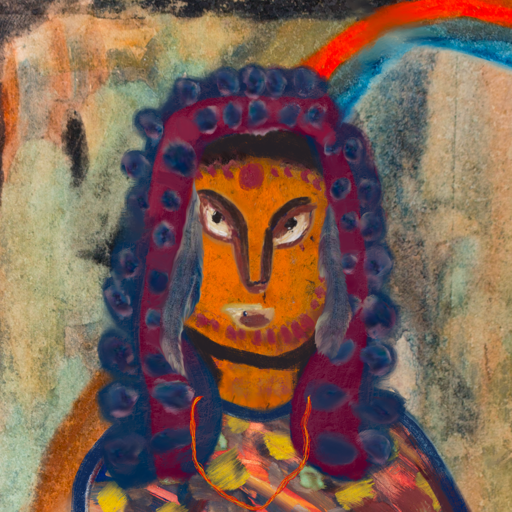
Background: Childish, Head And Neck Front: Doll, Face Front: After_Raid, Bust: Mother_And_Son_Mother, Hair Front: Hill_Girl, Head Accessory: Blank, Second Necklace: Gypsy_Mother_2, Necklace: Blank, Baby: Blank